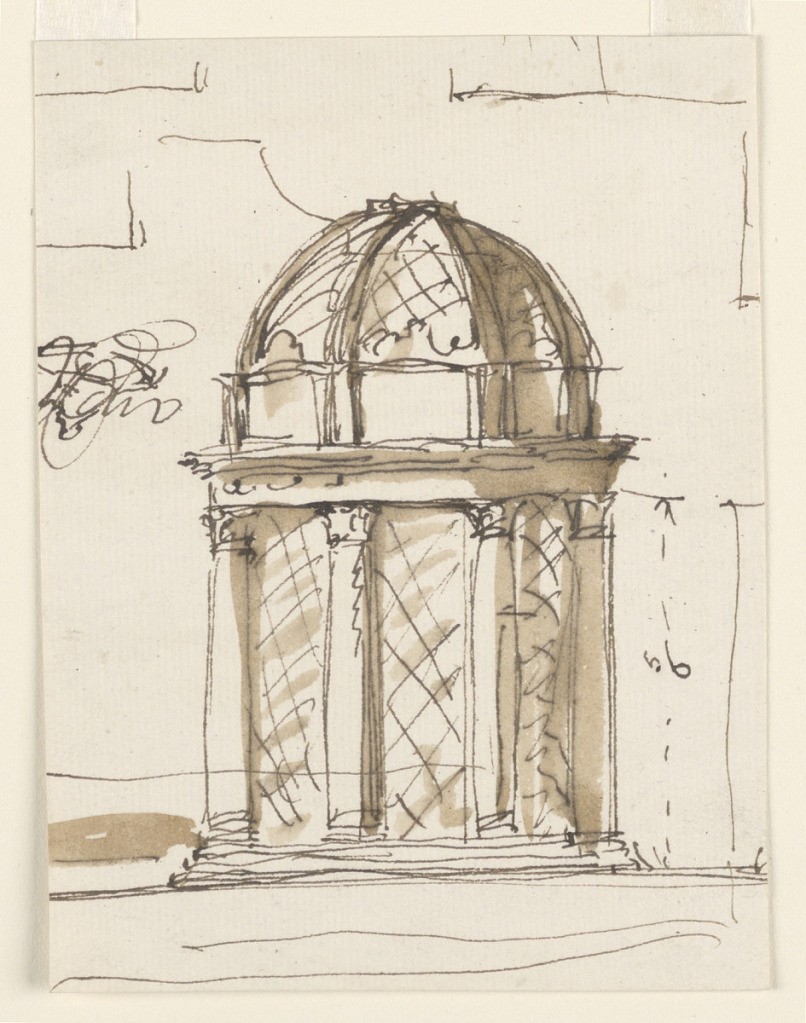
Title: Centerpiece
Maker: Giuseppe Barberi, Italian, 1746–1809
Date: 1746–1809
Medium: Pen and brown ink, brush and brown wash on off-white laid paper
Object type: Drawing
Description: Design for a centerpiece.